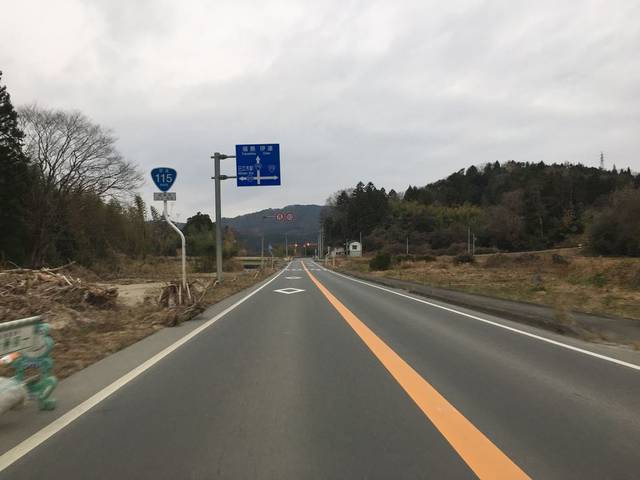
Region: Japan
Coordinates: 37.777, 140.89